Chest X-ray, AP view. Patient: 72 years old, sex F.
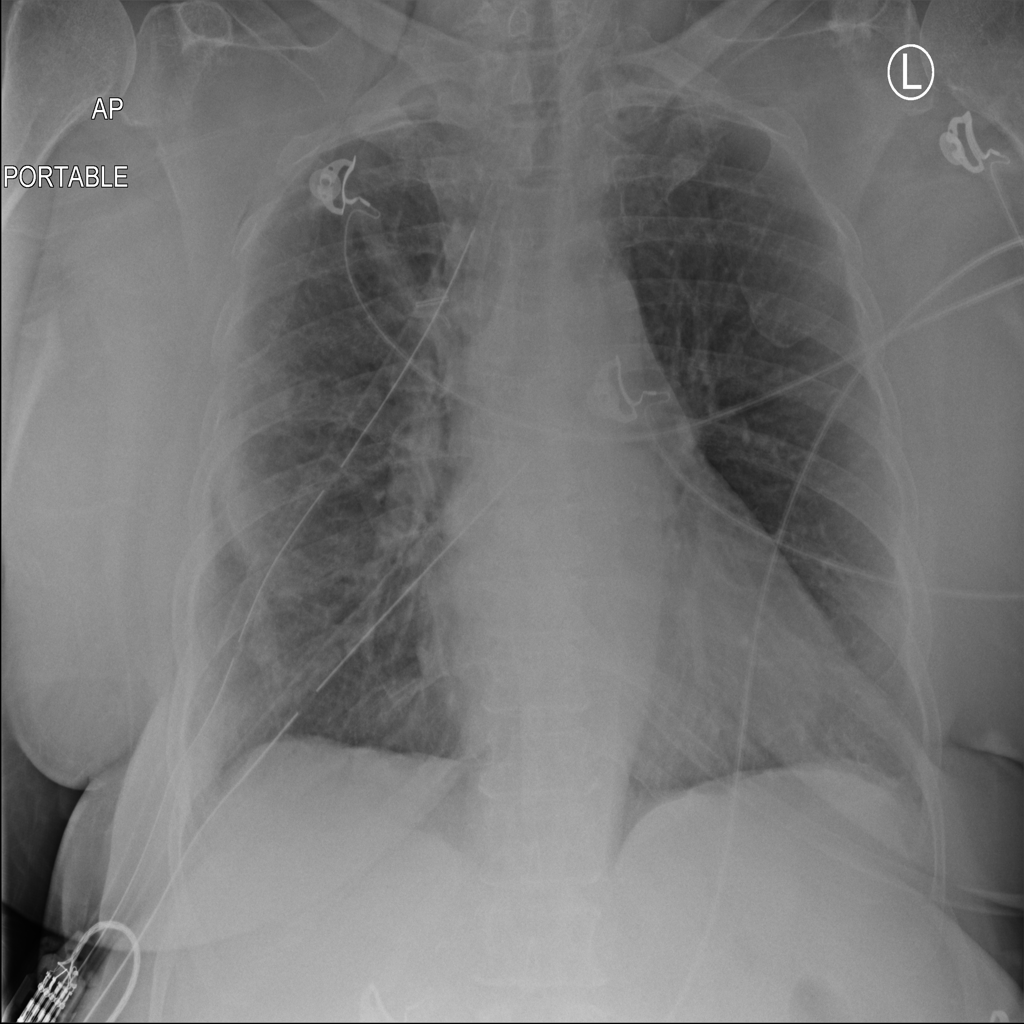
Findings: No Finding